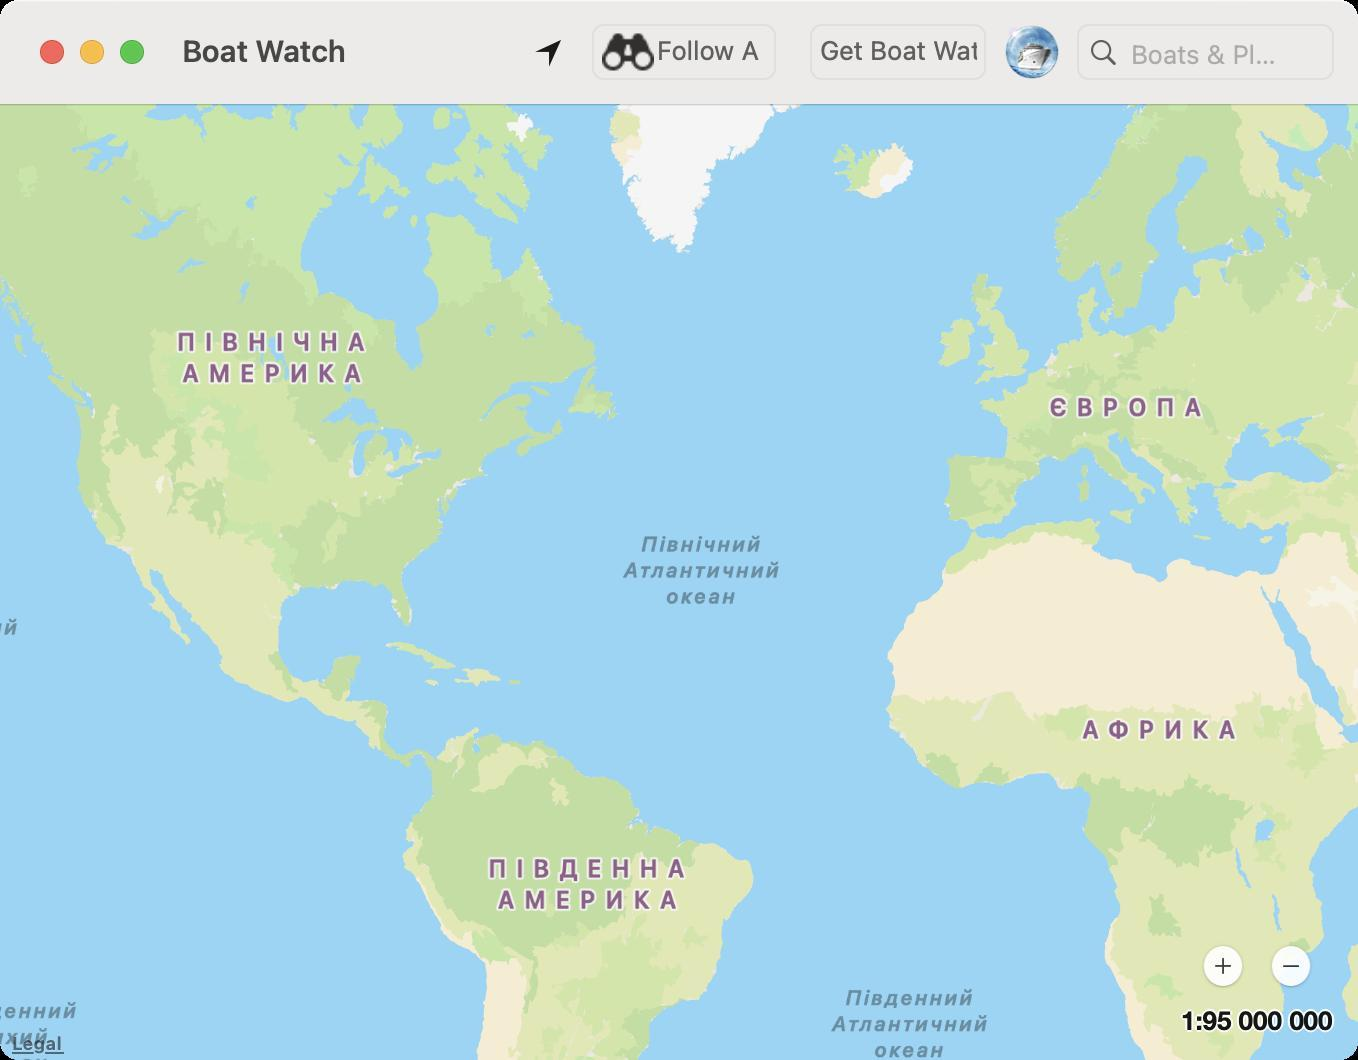
Accessibility tree:
{"name": "Boat_Watch", "role": "AXWindow", "description": null, "role_description": "standard window", "value": null, "position": "347.00;386.00", "size": "679;530", "children": [{"name": null, "role": "AXImage", "description": null, "role_description": "image", "value": null, "position": "0.00;52.00", "size": "679;478", "children": [{"name": "Південна_Америка", "role": "AXButton", "description": null, "role_description": "", "value": null, "position": "278.79;426.94", "size": "30;30", "children": []}, {"name": "Південний_Атлантичний_океан", "role": "AXButton", "description": null, "role_description": "", "value": null, "position": "439.77;496.41", "size": "30;30", "children": []}, {"name": "Південний_Тихий_океан", "role": "AXButton", "description": null, "role_description": "", "value": null, "position": "0.00;52.00", "size": "0;0", "children": []}, {"name": "Африка", "role": "AXButton", "description": null, "role_description": "", "value": null, "position": "564.62;349.60", "size": "30;30", "children": []}, {"name": "Європа", "role": "AXButton", "description": null, "role_description": "", "value": null, "position": "548.04;188.36", "size": "30;30", "children": []}, {"name": "Північний_Тихий_океан", "role": "AXButton", "description": null, "role_description": "", "value": null, "position": "0.00;52.00", "size": "0;0", "children": []}, {"name": "Північний_Атлантичний_океан", "role": "AXButton", "description": null, "role_description": "", "value": null, "position": "335.66;269.60", "size": "30;30", "children": []}, {"name": "Північна_Америка", "role": "AXButton", "description": null, "role_description": "", "value": null, "position": "121.04;163.66", "size": "30;30", "children": []}]}, {"name": null, "role": "AXToolbar", "description": null, "role_description": "toolbar", "value": null, "position": "0.00;0.00", "size": "679;52", "children": [{"name": null, "role": "AXButton", "description": "Home", "role_description": "button", "value": null, "position": "257.00;0.00", "size": "35;52", "children": []}, {"name": null, "role": "AXCheckBox", "description": "Follow Favourite", "role_description": "checkbox", "value": 0, "position": "292.00;0.00", "size": "100;52", "children": []}, {"name": null, "role": "AXButton", "description": "Custom View", "role_description": "button", "value": null, "position": "401.00;0.00", "size": "96;52", "children": []}, {"name": null, "role": "AXButton", "description": "Custom View", "role_description": "button", "value": null, "position": "497.50;0.00", "size": "37;52", "children": []}, {"name": null, "role": "AXGroup", "description": null, "role_description": "group", "value": null, "position": "534.50;0.00", "size": "136;52", "children": [{"name": null, "role": "AXTextField", "description": "Search for Boats or Places", "role_description": "search text field", "value": "", "position": "537.50;11.00", "size": "130;31", "children": [{"name": "", "role": "AXButton", "description": "search", "role_description": "button", "value": null, "position": "539.50;15.00", "size": "25;22", "children": []}]}]}]}, {"name": null, "role": "AXButton", "description": null, "role_description": "close button", "value": null, "position": "19.00;18.00", "size": "14;16", "children": []}, {"name": null, "role": "AXButton", "description": null, "role_description": "full screen button", "value": null, "position": "59.00;18.00", "size": "14;16", "children": [{"name": null, "role": "AXGroup", "description": null, "role_description": "group", "value": null, "position": "59.00;18.00", "size": "14;16", "children": []}]}, {"name": null, "role": "AXButton", "description": null, "role_description": "minimize button", "value": null, "position": "39.00;18.00", "size": "14;16", "children": []}, {"name": null, "role": "AXStaticText", "description": null, "role_description": "text", "value": "Boat Watch", "position": "87.00;0.00", "size": "170;52", "children": []}]}